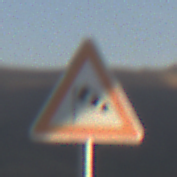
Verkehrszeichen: SeitenwindVonLinks
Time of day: SunriseSunset
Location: Outdoor (Nature)
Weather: Clear
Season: NotSpecified
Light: Natural